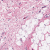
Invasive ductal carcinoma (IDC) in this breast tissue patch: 0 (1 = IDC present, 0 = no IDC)